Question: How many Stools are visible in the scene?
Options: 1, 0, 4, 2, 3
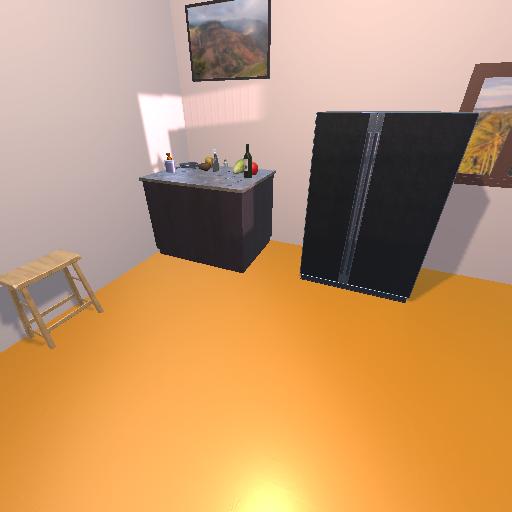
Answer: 1